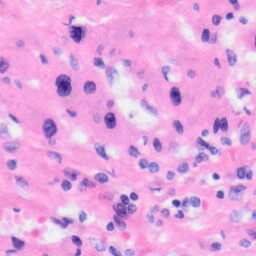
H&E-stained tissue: Liver